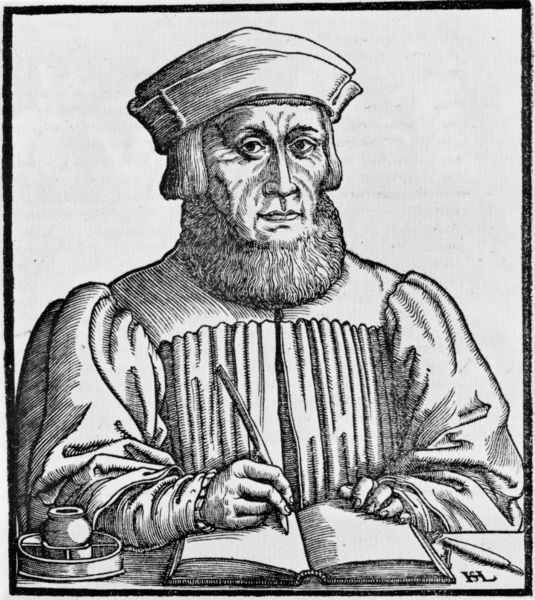
Titel: Bildnis des Johann Aventinus (Johann Turmair)
Künstler: Hanns Lautensack
Institution: (Seriendruck)
Schlagwörter: feder, hand, kopf, mann, frisur, grau, haar, hut, kleid, mund, nase, schwarz, tisch, weiss, zeichnung, blick, haube, alt, anzug, bart, kappe, mütze, augen, falten, geschichte, gesicht, kleidung, kragen, pelz, vollbart, ärmel, gilde, hände, portrait, porträt, signatur, gewand, haare, mantel, stoff, händler, rechts, renaissance, alltag, kopfbedeckung, holzschnitt, schreibtisch, grafik, graphik, ernst, glatt, tusche, beruf, buch, kontur, druck, schnitt, monogramm, radierung, stich, schwarzweiß, schriftsteller, fass, malen, tischplatte, stift, tinte, tracht, talar, pfarrer, schreiben, mönch, luther, ständer, gelehrter, dürer, schreiber, tintenfass, griffel, kupferstich, ersnt, geicht, historisch, voll, schreibend, reformation, füller, habue, beard, aventin, sereindruck, lesesaal, stabi, aventinus, intelligent, historiker, gelehrtenporträt, book, pen, stuft, il, mann porträt, hat, buch#, thurmair, geschichtswissenschaft, bsb, candle, kl, isl, gstell, writing, write, scribe, scribing